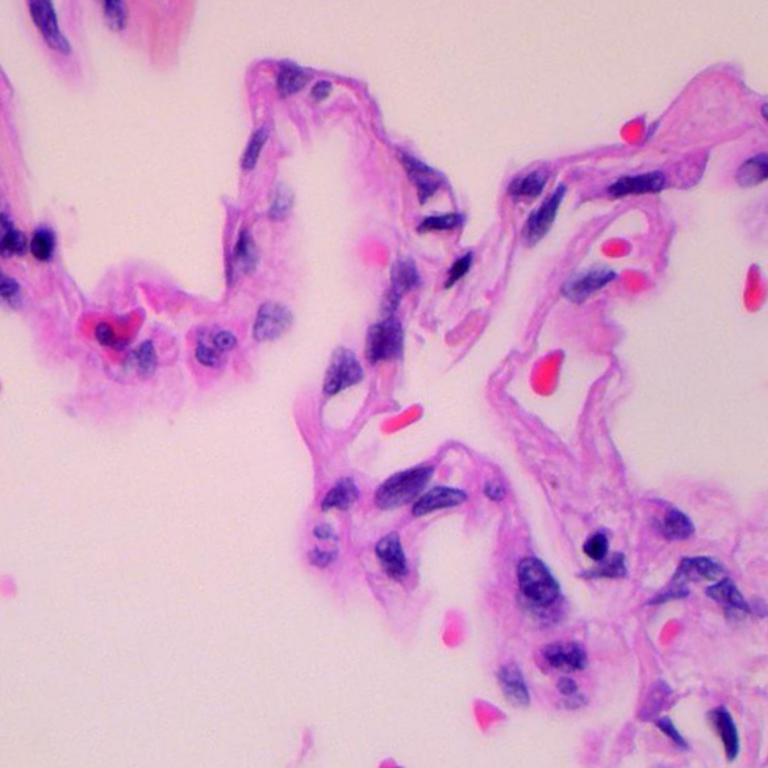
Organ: lung
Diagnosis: benign